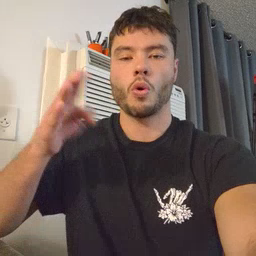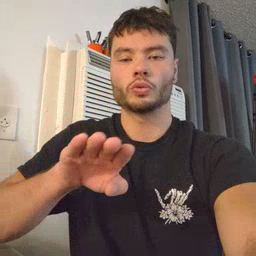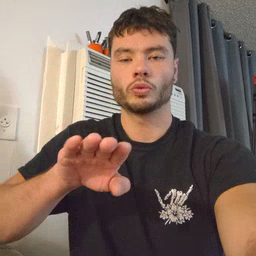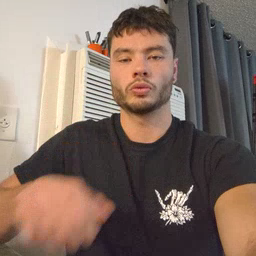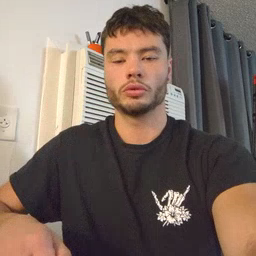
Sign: close